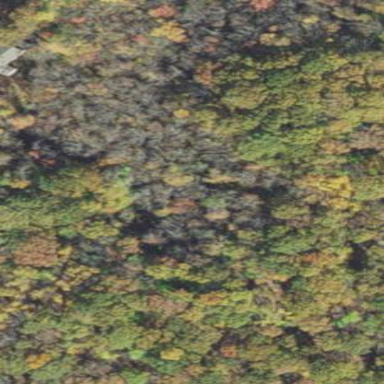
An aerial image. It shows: Existing preserved open space in the woodland.